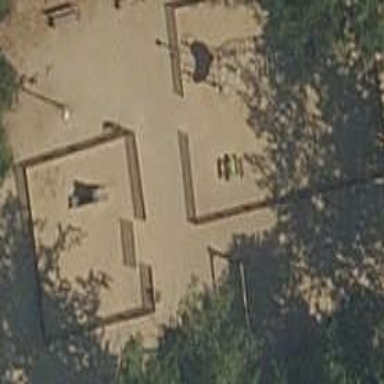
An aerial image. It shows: Playground area for leisure activities on the land.